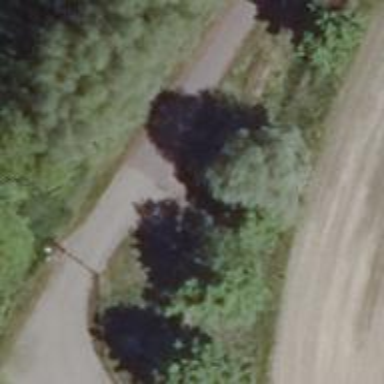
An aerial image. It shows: Row of trees in natural setting.